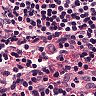
Metastatic tissue present: no